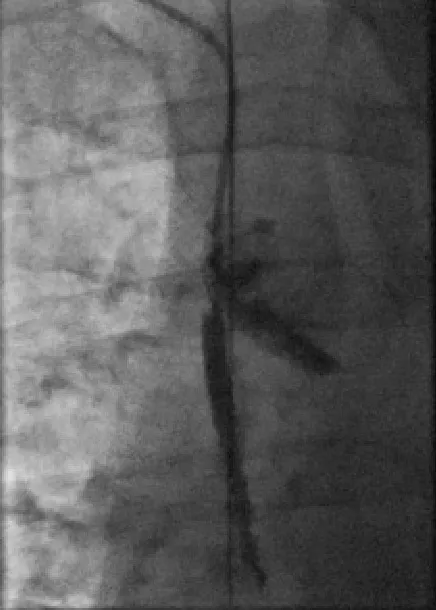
Superior Vena cava and Subclavian chronic total occlusions.
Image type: radiology (x_ray)